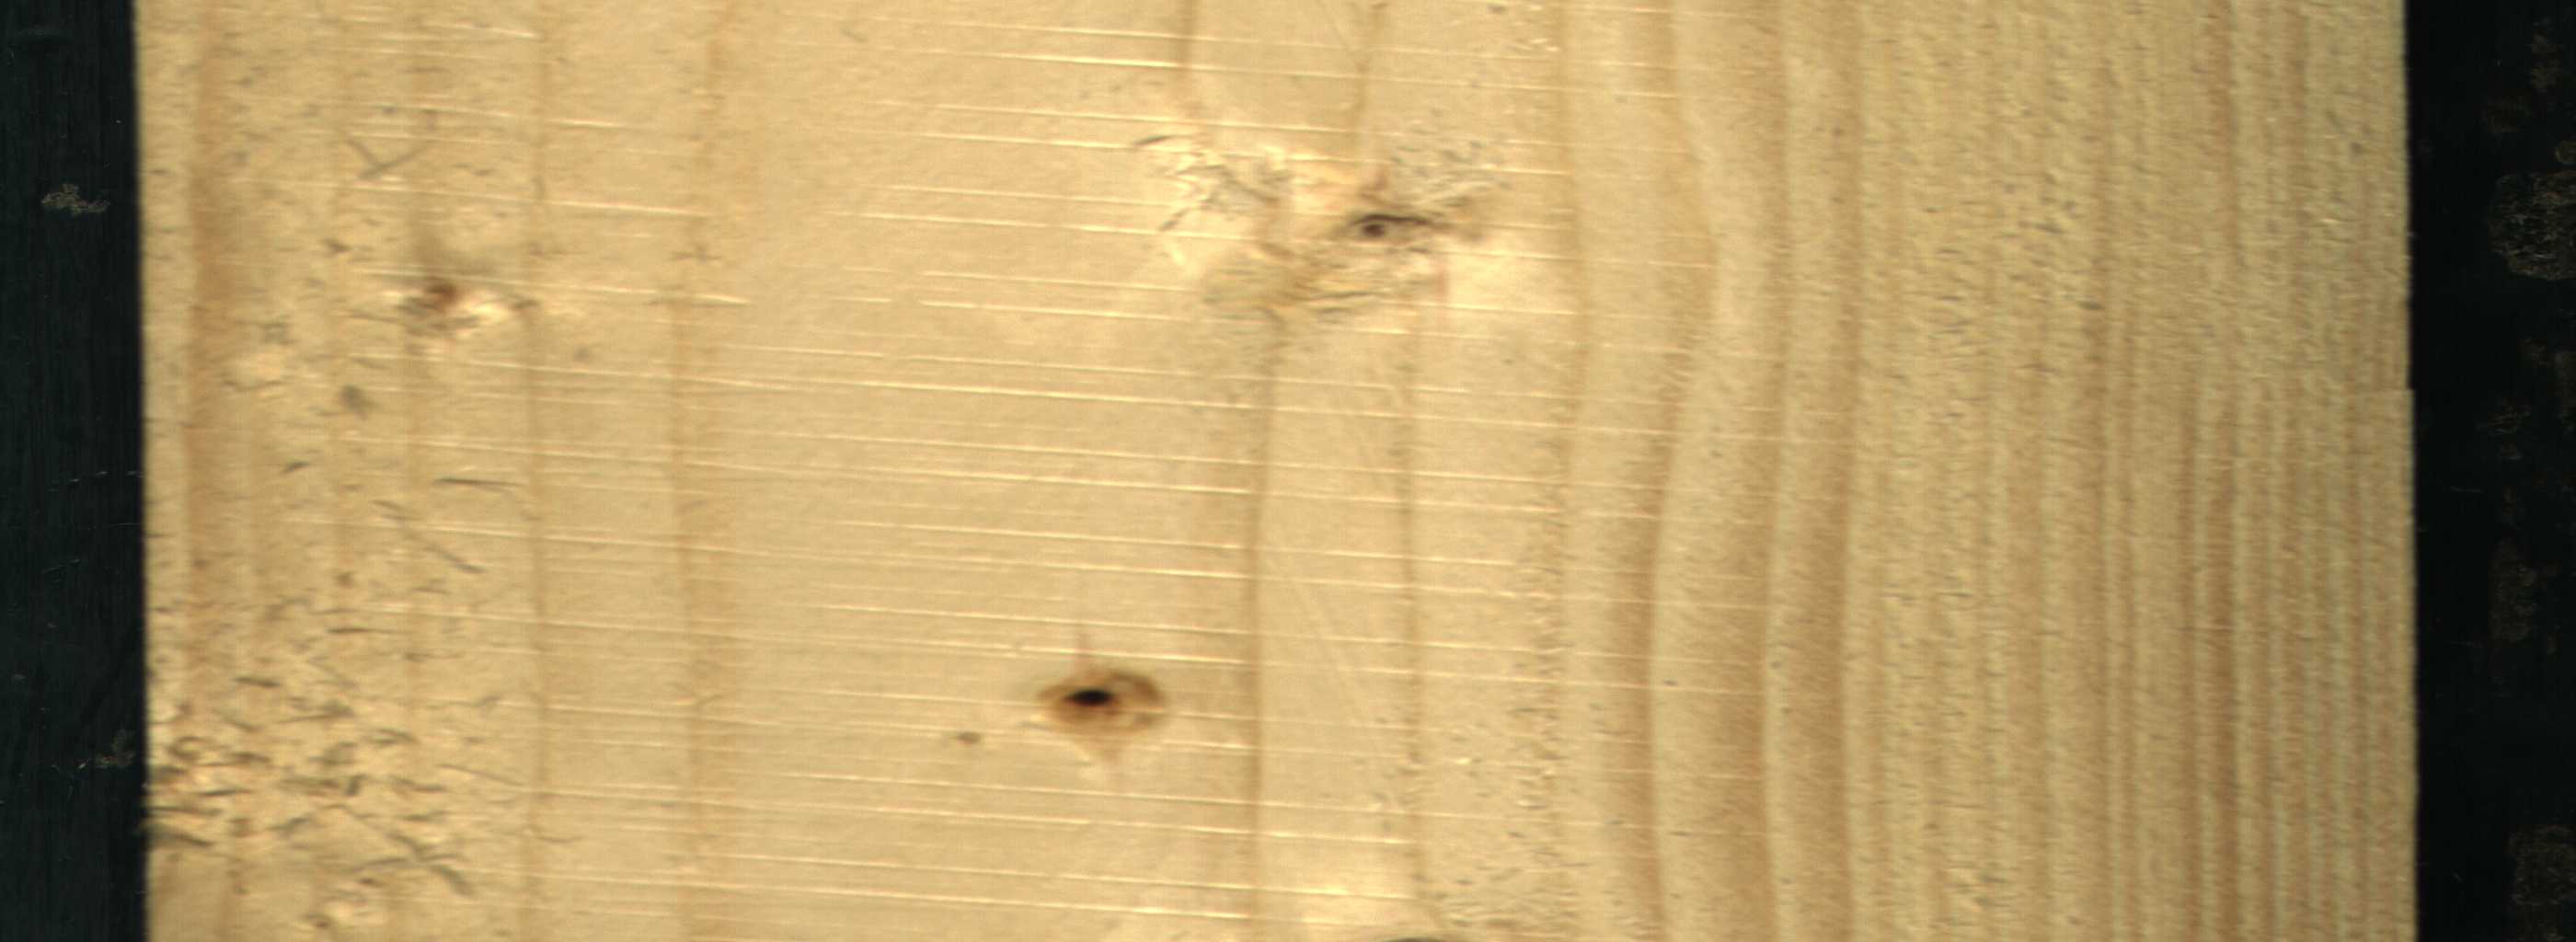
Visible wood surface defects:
Dead_Knot
Live_Knot